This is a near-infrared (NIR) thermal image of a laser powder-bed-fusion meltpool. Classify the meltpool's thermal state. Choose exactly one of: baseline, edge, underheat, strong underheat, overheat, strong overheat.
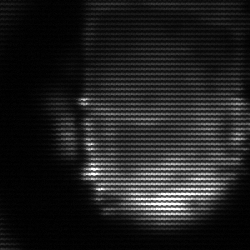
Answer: baseline